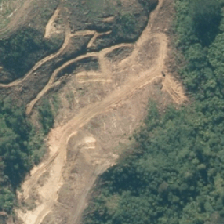
Land cover: harvested_forest